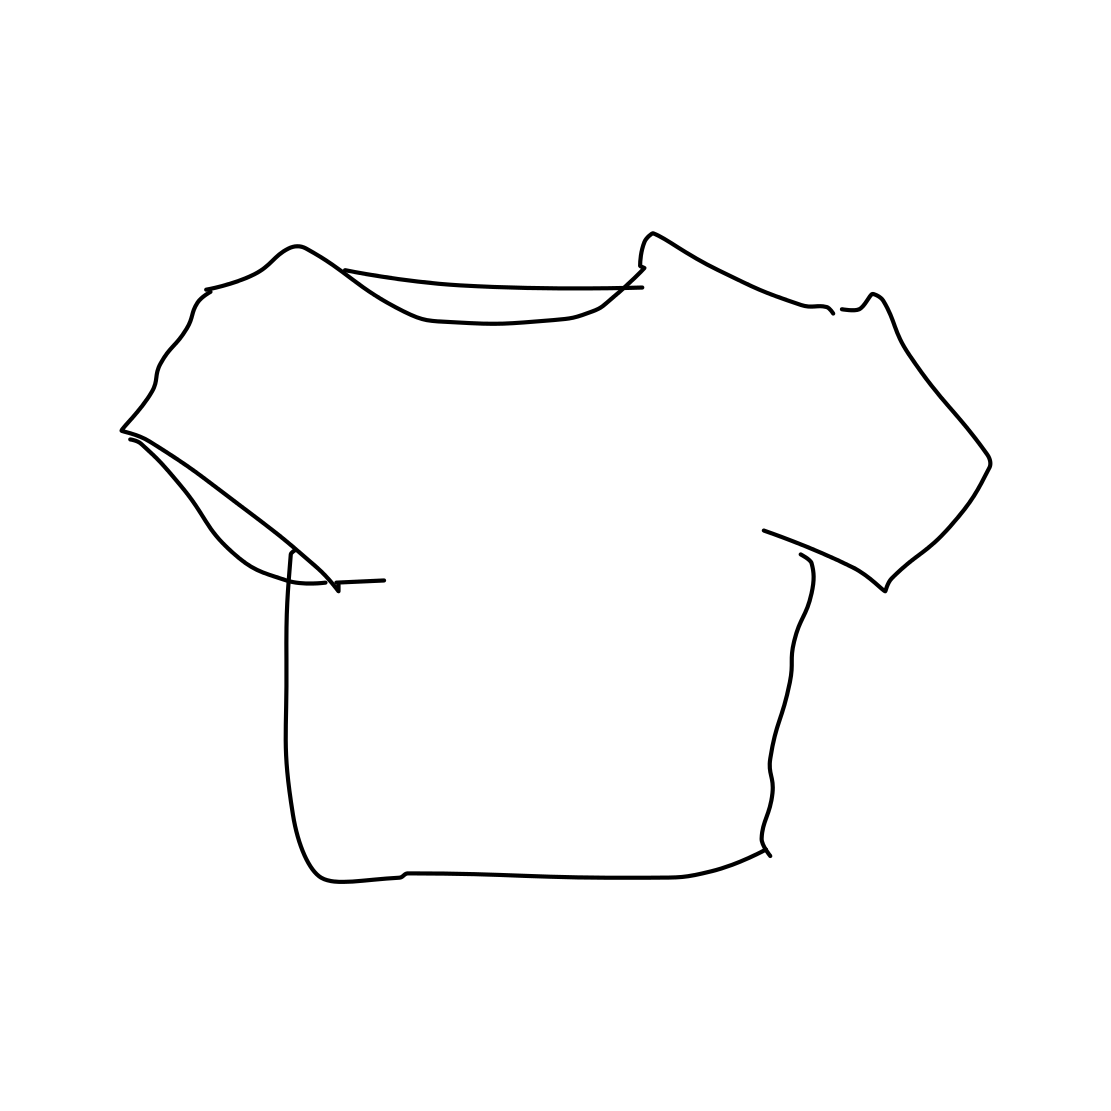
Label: t-shirt